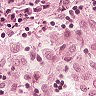
Metastatic tissue present: no